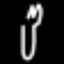
Label: fork